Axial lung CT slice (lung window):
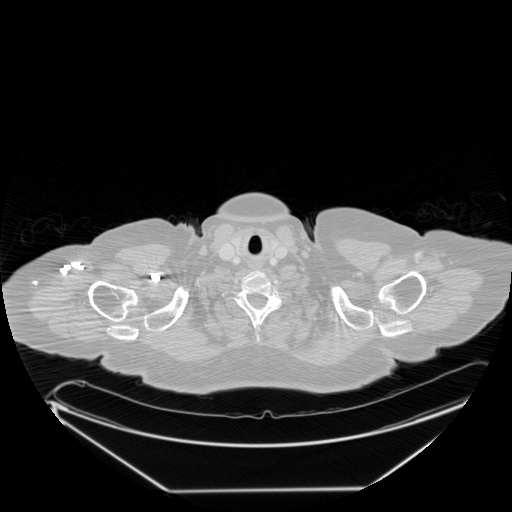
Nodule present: no